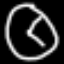
Label: clock